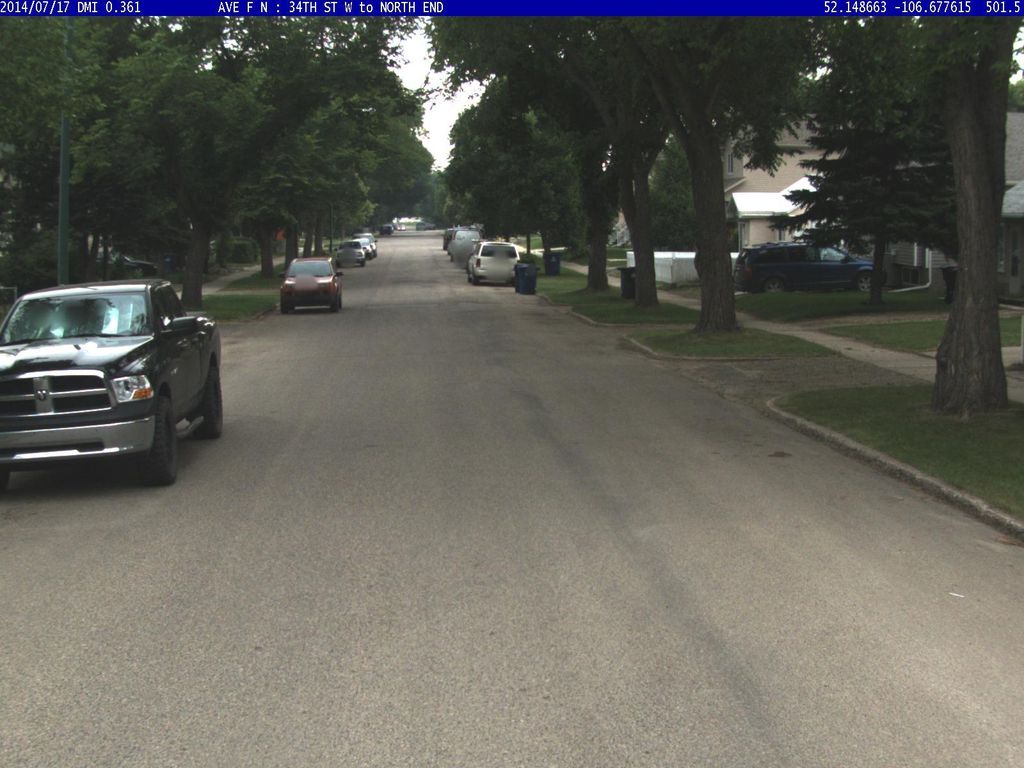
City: saskatoon